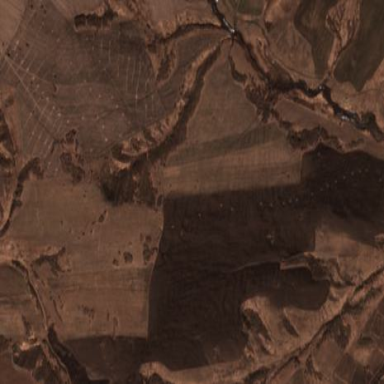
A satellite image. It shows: Picturesque farmland scene.